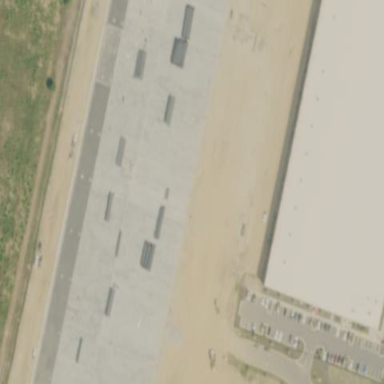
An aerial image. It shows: Warehouse building.